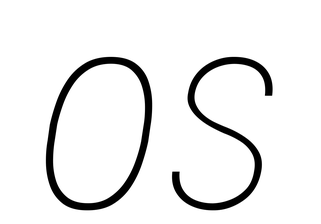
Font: Roboto-Italic_Condensed_Thin_Italic